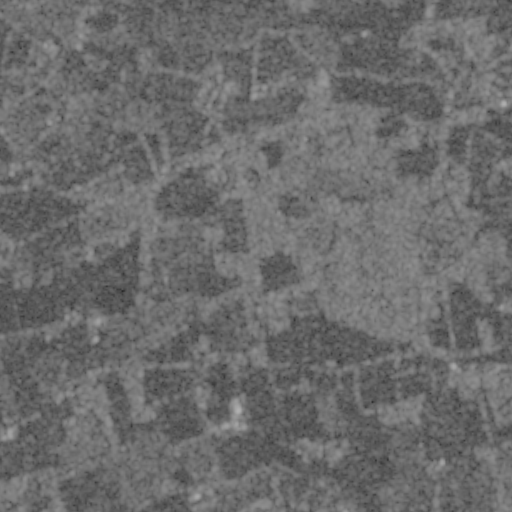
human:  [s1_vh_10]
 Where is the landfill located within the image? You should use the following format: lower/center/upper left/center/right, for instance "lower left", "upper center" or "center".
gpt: The landfill is located in the upper right of the image.
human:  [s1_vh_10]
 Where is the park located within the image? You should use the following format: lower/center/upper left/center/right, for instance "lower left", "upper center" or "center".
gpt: The park is located in the lower right of the image.
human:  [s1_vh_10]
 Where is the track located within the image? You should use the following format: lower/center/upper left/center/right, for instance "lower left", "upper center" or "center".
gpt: There is no track in the image.

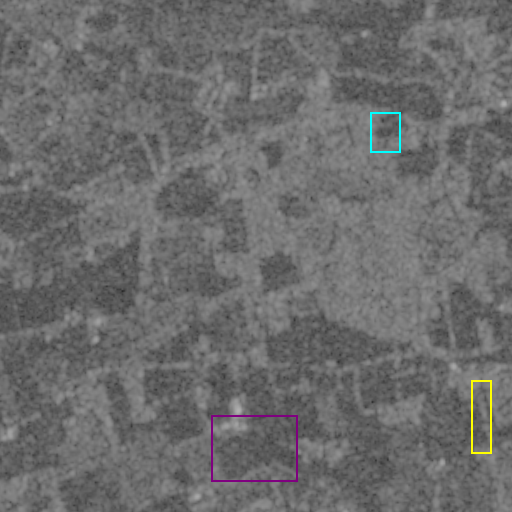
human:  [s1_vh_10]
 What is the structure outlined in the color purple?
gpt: The structure outlined in purple is a crop field.
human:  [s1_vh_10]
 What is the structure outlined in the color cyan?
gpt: The structure outlined in cyan is a landfill.
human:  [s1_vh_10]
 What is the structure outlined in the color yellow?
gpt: The structure outlined in yellow is a park.
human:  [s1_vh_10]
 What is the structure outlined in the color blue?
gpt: There is no blue outline.